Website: apple
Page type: customer-info-address
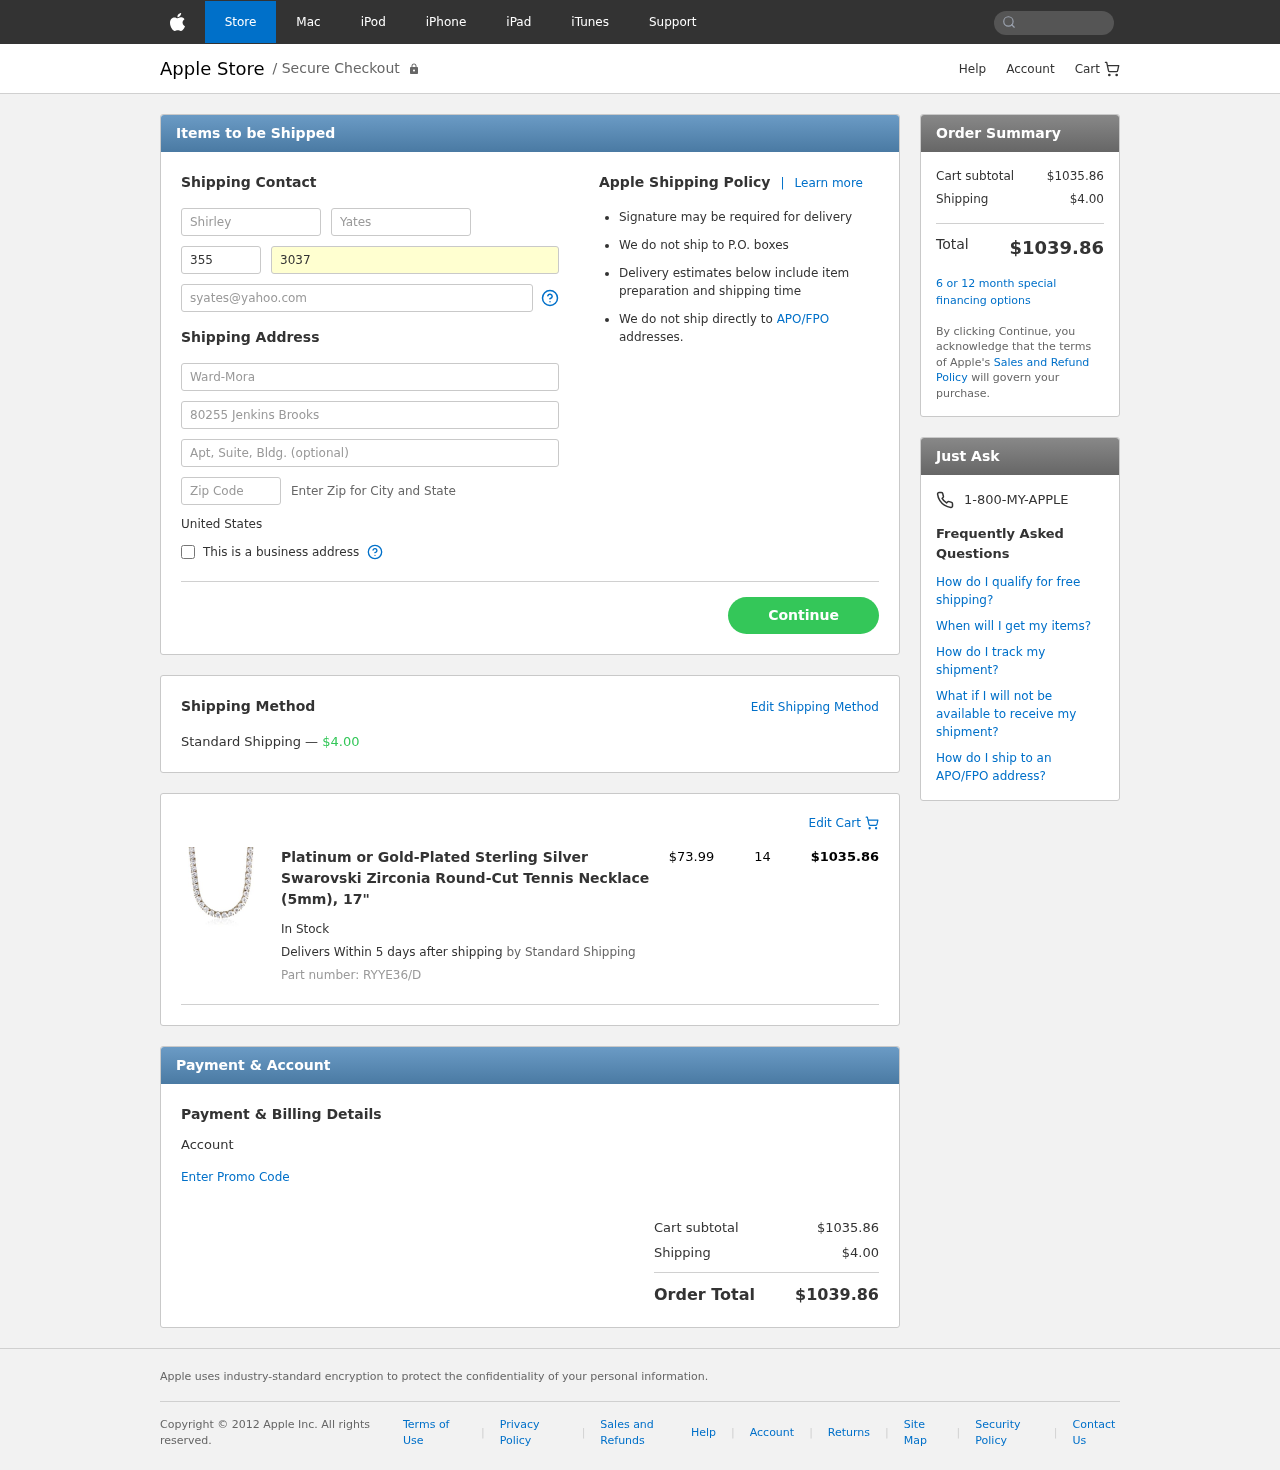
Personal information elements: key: PII_COUNTRY
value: United States
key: PII_FIRSTNAME
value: Shirley
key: PII_LASTNAME
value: Yates
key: PII_PHONE_AREA
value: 355
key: PII_PHONE_LINE
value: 3037
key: PII_EMAIL
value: syates@yahoo.com
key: PII_COMPANY
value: Ward-Mora
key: PII_STREET
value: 80255 Jenkins Brooks
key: PII_POSTCODE
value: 24746
Product elements: key: PRODUCT1_NAME
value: Platinum or Gold-Plated Sterling Silver Swarovski Zirconia Round-Cut Tennis Necklace (5mm), 17"
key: PRODUCT1_PRICE
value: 73.99
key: PRODUCT1_QUANTITY
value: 14
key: PRODUCT1_SKU
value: RYYE36/D
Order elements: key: ORDER_SHIPPING_COST
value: $4.00
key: ORDER_ITEM_TOTAL
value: $1035.86
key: ORDER_SUBTOTAL
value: $1035.86
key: ORDER_TOTAL
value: $1039.86